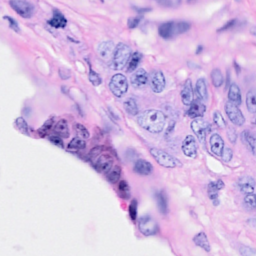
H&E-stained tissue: Breast